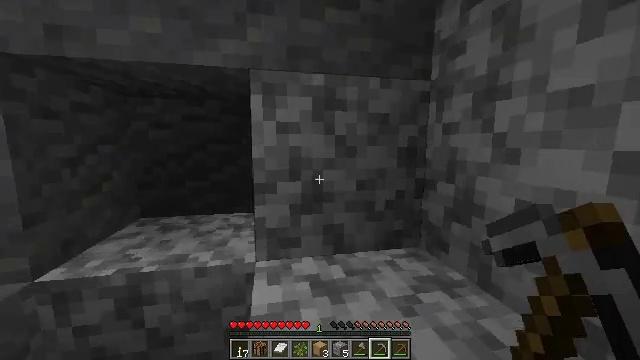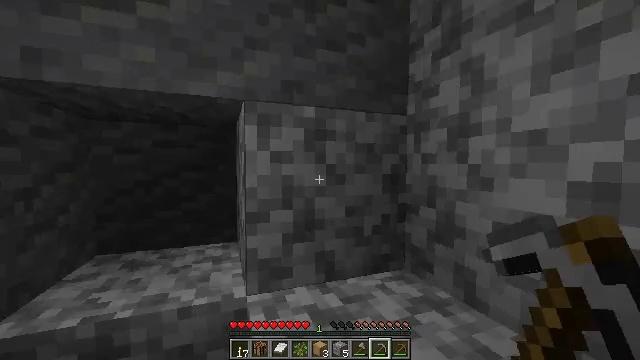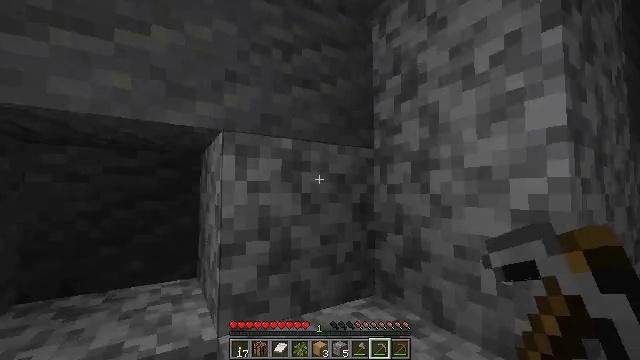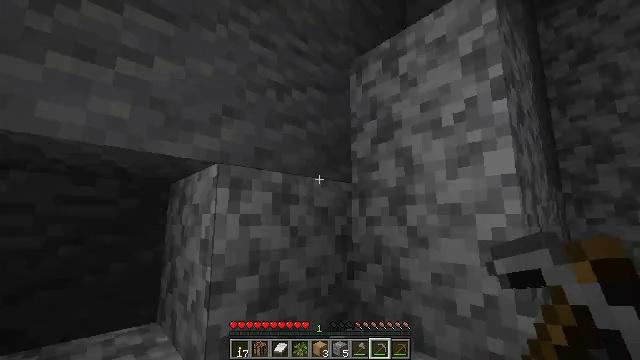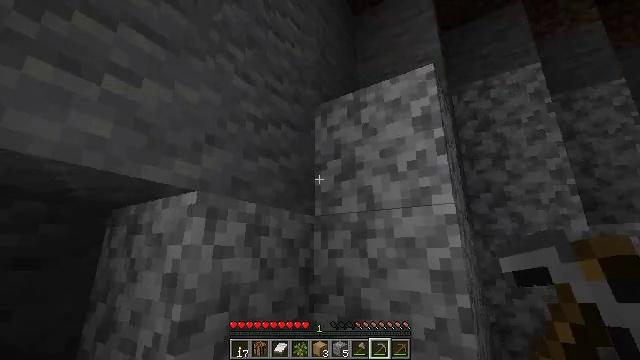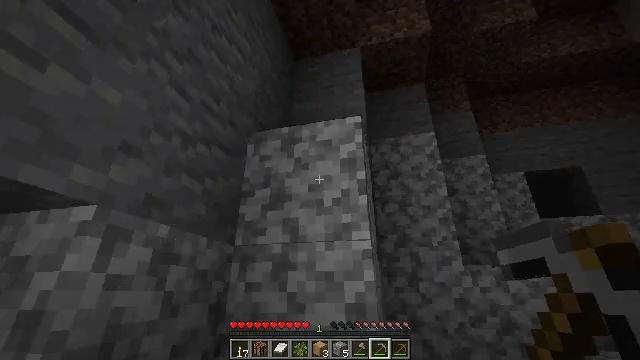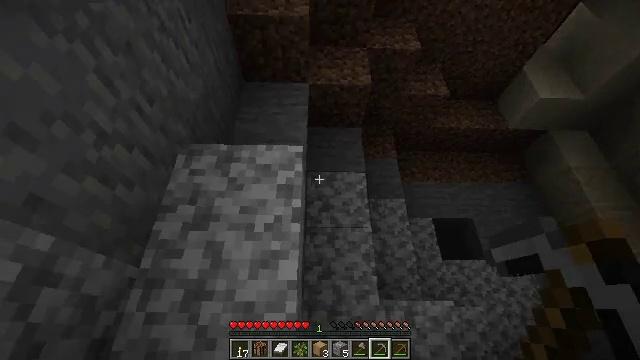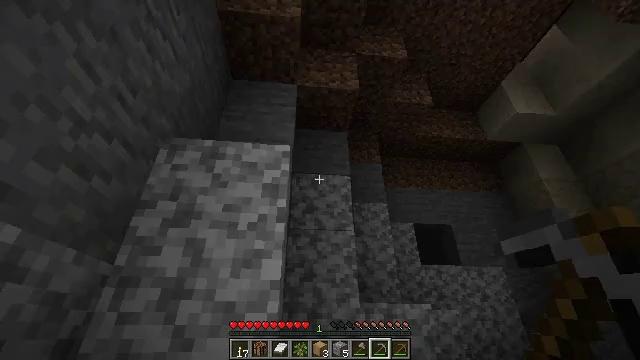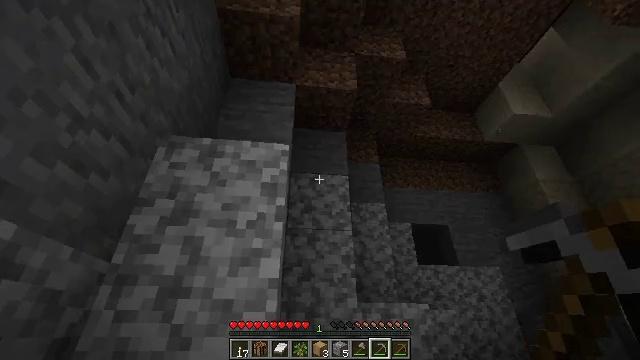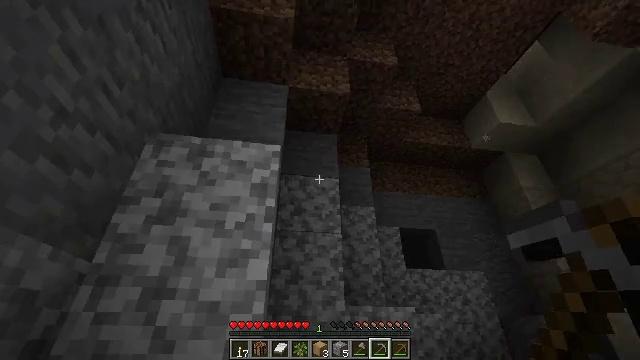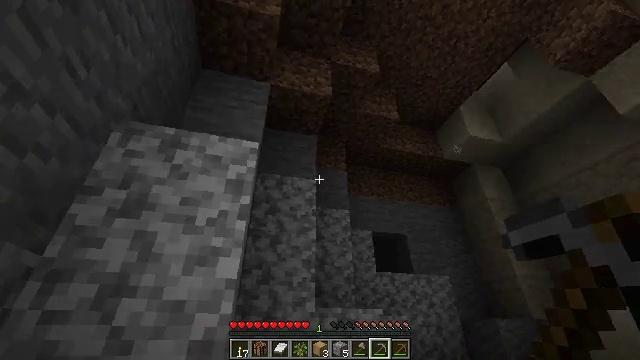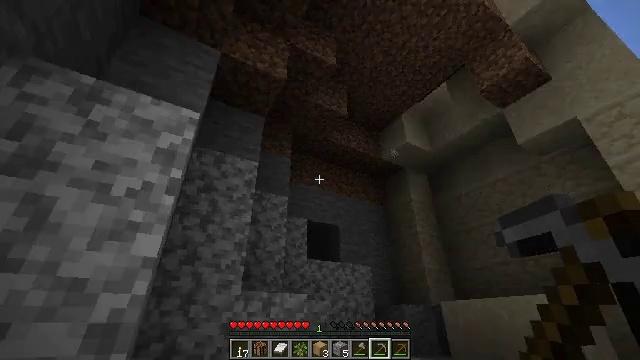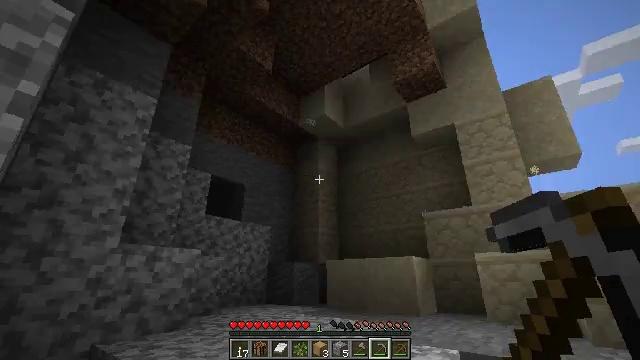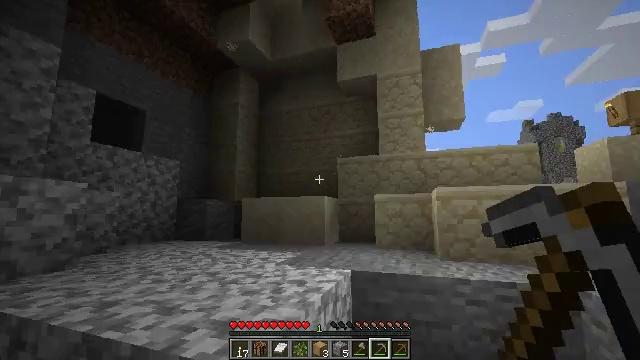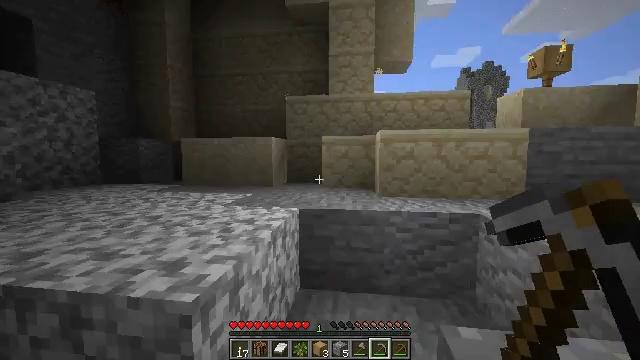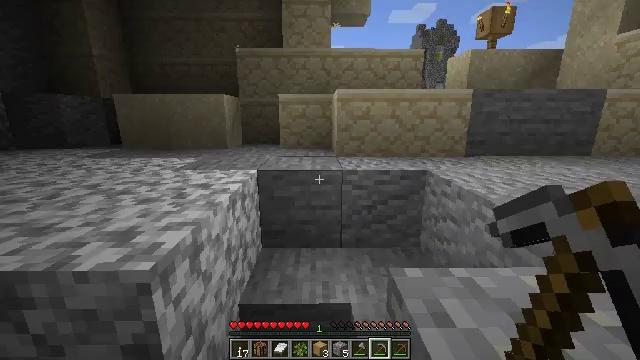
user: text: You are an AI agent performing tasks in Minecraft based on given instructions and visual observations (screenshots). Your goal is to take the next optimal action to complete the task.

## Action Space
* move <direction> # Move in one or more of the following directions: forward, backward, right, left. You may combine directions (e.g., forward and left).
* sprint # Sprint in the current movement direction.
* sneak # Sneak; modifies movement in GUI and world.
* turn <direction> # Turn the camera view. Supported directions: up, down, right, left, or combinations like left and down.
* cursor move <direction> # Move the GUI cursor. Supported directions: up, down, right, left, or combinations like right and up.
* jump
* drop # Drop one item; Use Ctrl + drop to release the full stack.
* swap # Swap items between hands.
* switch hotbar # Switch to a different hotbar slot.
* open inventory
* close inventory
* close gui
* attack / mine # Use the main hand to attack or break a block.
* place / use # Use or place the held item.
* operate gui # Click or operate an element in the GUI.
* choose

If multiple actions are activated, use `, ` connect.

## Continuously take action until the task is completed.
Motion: motion action
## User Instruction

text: Collect sand to make glass.
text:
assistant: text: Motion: move left, turn right and up
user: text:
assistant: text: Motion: move left, turn right and up
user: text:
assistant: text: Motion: move left, turn right and up
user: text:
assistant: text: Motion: turn right and up
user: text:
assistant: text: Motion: turn right and up
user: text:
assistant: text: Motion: turn right and up
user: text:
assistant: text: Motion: turn right
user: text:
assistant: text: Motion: no_op
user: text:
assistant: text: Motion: turn right
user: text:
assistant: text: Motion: turn right
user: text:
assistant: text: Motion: turn right and down
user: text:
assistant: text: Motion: turn right and down
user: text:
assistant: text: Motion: turn right and down
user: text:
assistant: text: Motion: turn right and down
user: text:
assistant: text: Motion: turn right and down
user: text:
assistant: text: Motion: turn right and down
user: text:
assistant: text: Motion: move forward, turn down
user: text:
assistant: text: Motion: move forward
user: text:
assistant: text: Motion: move forward, jump
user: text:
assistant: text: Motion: move forward, jump
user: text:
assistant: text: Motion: move forward, jump
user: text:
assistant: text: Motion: move forward, turn up, jump
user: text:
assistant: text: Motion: move forward, turn up
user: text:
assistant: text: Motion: move forward, turn left and up
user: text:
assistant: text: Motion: move forward, turn left and up
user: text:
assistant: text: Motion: move forward, turn left
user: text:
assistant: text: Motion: move forward
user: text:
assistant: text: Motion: move forward
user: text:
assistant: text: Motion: move forward, turn left
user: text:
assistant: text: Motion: move forward and move right, turn left